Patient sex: M
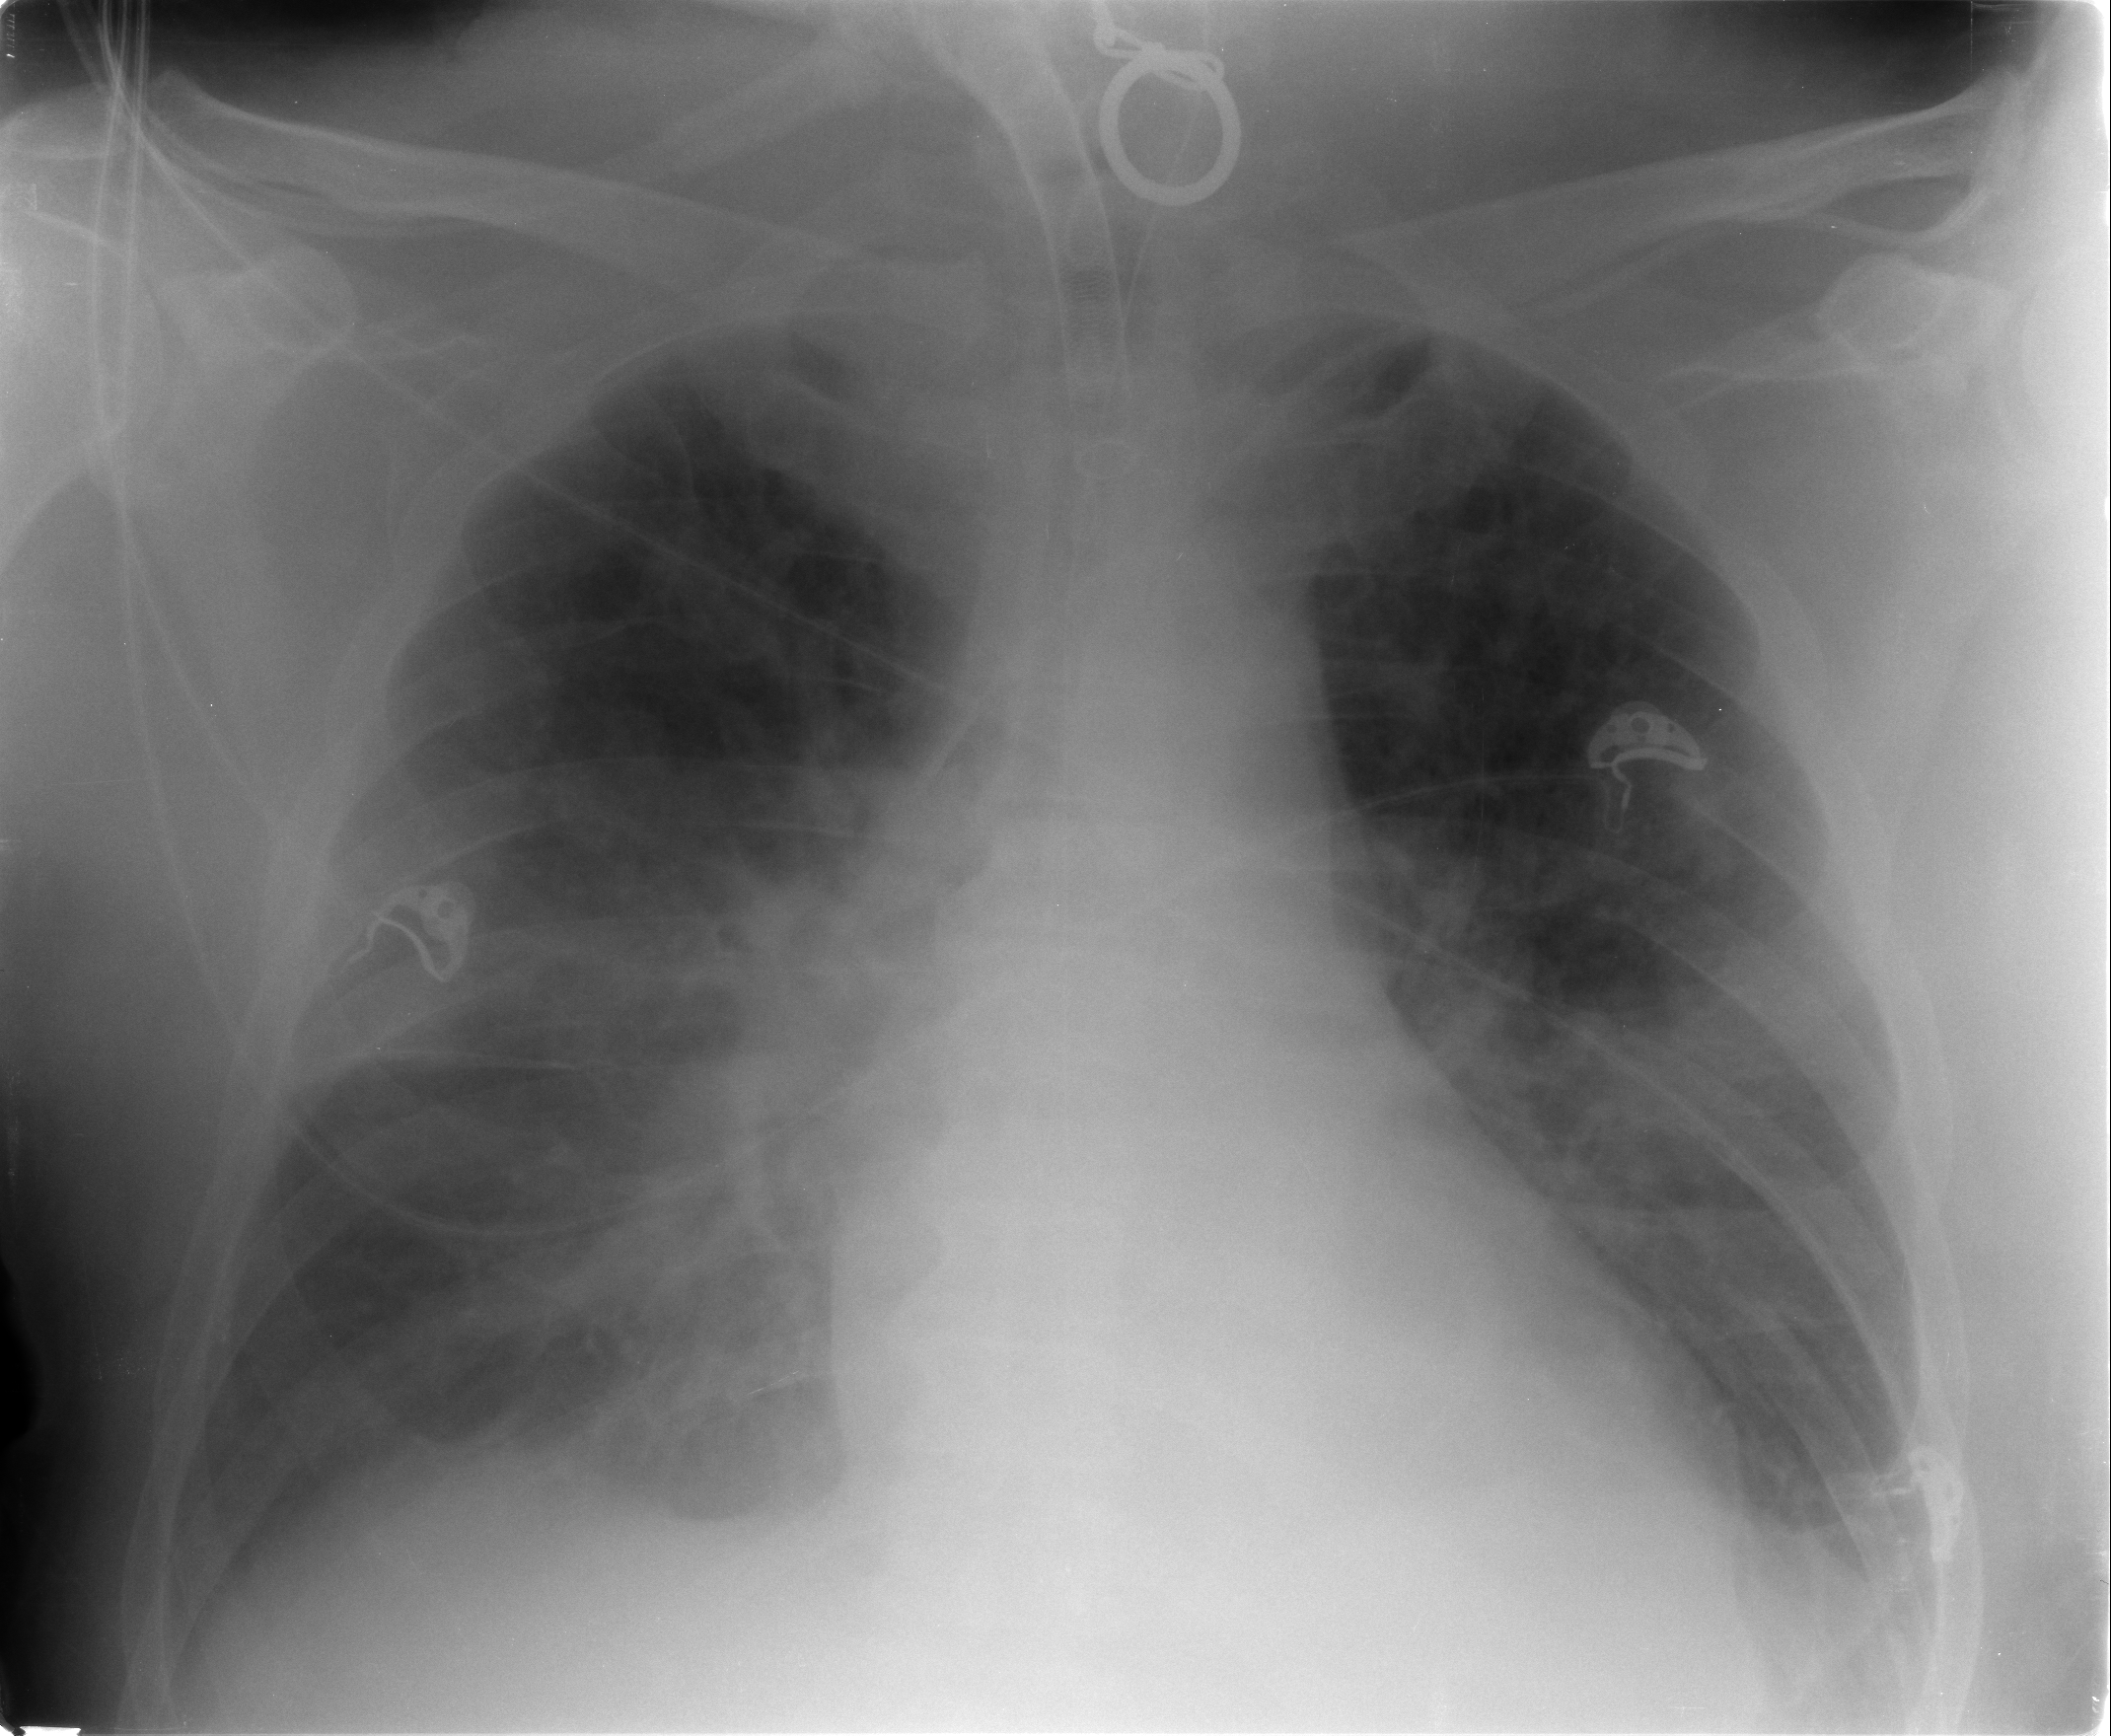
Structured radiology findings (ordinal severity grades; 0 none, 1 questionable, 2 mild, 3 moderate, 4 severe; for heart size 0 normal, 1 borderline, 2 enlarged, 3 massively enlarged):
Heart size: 0
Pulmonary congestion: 3
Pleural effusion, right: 1
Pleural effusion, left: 0
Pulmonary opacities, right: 1
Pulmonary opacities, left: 1
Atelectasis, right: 2
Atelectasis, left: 2